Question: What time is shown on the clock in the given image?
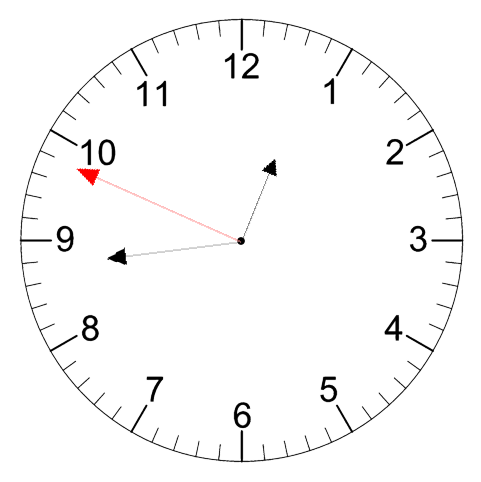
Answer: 12:43:49